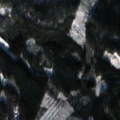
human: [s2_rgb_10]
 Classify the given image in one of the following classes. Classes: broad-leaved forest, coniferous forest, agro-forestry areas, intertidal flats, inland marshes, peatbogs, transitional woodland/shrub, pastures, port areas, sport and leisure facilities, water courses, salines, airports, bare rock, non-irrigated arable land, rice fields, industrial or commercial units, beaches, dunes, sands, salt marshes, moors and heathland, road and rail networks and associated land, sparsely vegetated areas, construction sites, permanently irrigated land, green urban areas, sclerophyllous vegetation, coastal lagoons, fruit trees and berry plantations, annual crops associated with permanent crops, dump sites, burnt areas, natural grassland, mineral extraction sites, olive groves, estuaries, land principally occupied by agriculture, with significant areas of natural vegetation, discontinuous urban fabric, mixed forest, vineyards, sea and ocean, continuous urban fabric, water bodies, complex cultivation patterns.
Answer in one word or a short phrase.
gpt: coniferous forest, mixed forest, transitional woodland/shrub